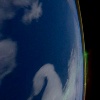
Label: water